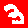
Digit: 3